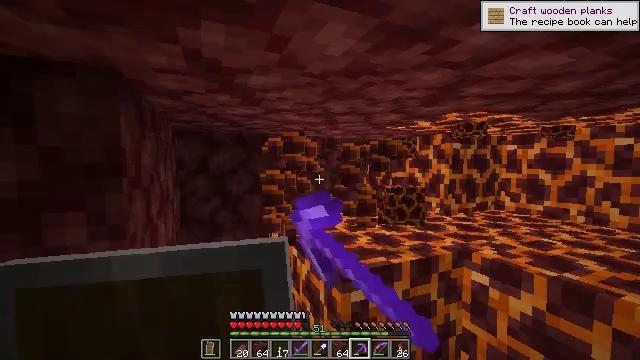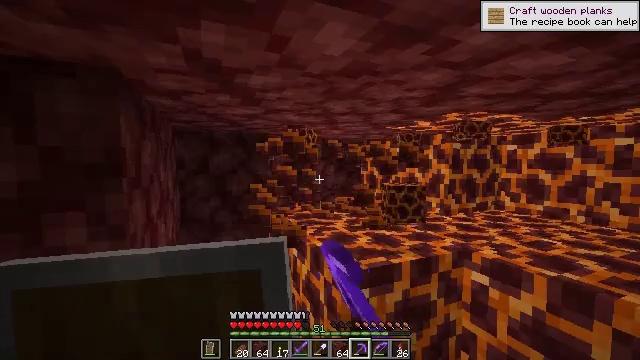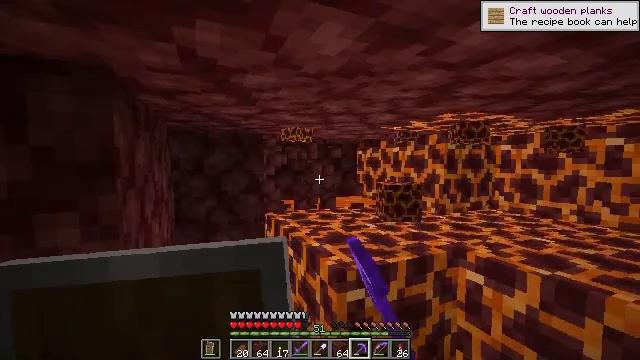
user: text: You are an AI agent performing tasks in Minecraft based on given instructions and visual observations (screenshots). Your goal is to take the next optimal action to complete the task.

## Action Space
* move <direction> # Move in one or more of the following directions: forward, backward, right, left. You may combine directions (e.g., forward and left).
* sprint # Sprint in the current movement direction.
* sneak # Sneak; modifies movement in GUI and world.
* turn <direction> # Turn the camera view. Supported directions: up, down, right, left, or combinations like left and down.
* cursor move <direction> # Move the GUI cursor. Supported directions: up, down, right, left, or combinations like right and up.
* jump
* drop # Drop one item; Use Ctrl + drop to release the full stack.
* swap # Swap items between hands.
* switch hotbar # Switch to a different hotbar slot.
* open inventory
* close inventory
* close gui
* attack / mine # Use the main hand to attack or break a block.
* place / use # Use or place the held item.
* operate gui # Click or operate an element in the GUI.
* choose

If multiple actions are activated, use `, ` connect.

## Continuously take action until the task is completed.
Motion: motion action
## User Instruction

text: Break the netherrack block.
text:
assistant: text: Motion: no_op
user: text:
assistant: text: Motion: no_op
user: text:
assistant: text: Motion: no_op